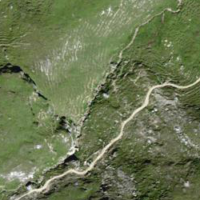
EUNIS habitat code: 26
Species observed at this site:
Pyrgus andromedae